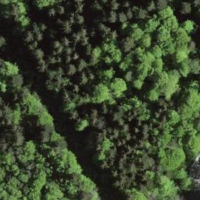
EUNIS habitat code: 41
Species observed at this site:
Cardamine heptaphylla